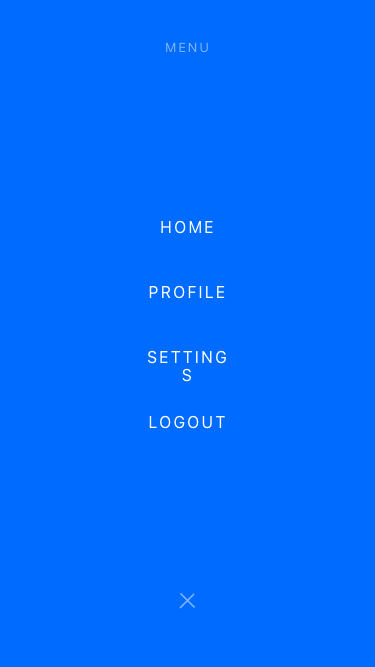
Text in this UI design:
Logout
Settings
Profile
Home
Menu